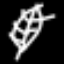
Label: leaf